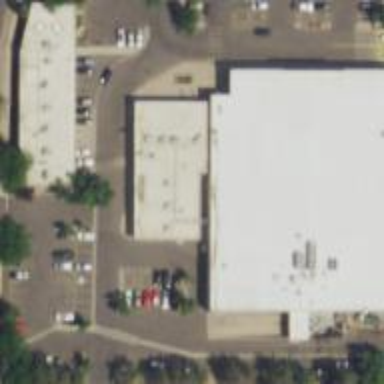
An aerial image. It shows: Supermarket building.